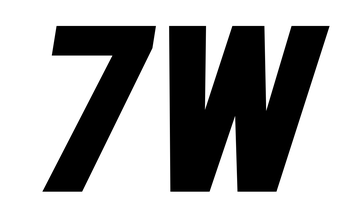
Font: Roboto-Italic_Condensed_Black_Italic